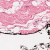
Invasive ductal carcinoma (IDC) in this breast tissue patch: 0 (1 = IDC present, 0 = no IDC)